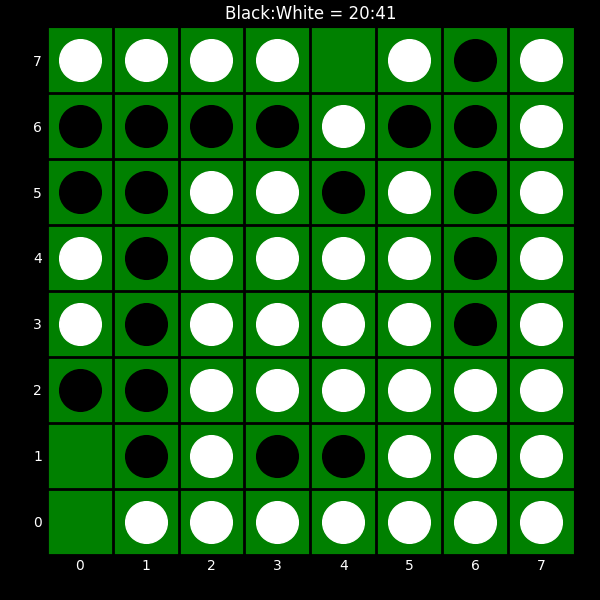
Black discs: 20
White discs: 41